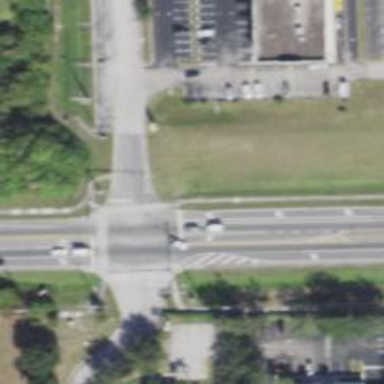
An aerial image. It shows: Marked crossing on footway.